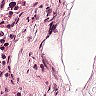
Metastatic tissue present: no